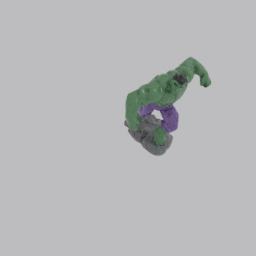
Label: people